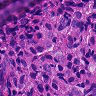
Metastatic tissue present: yes